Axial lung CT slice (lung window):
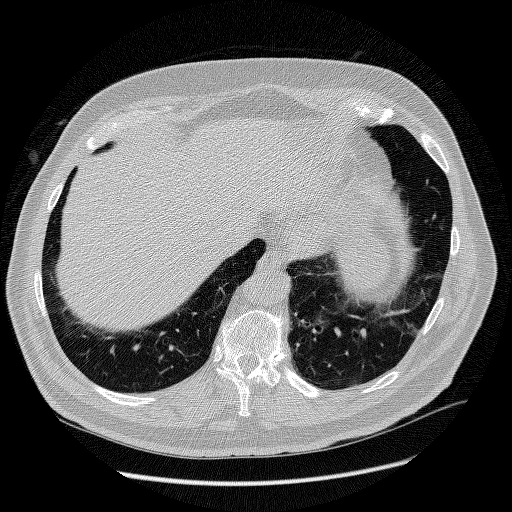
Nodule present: no